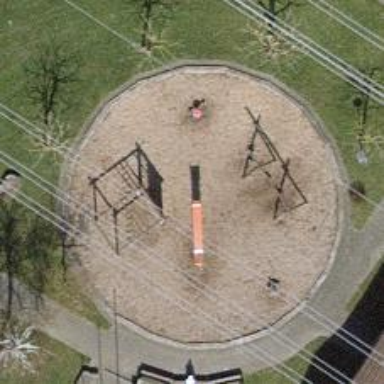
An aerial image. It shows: Playground area for leisure activities on the land.